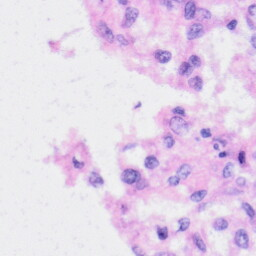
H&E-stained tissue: Liver